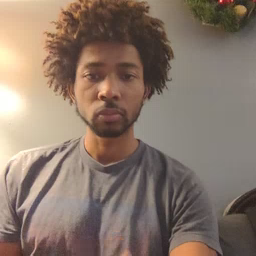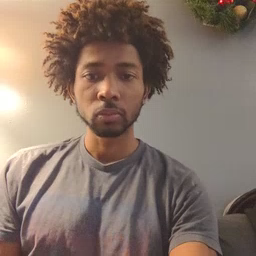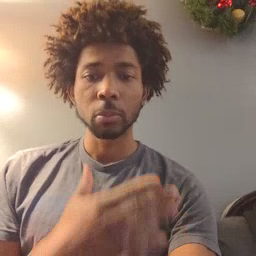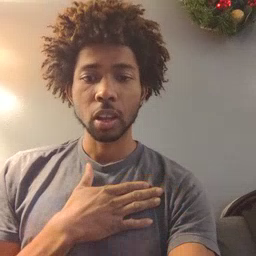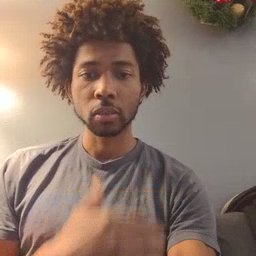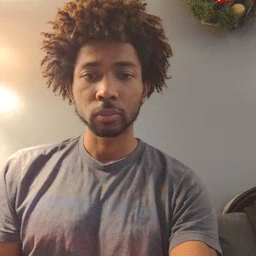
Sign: minemy